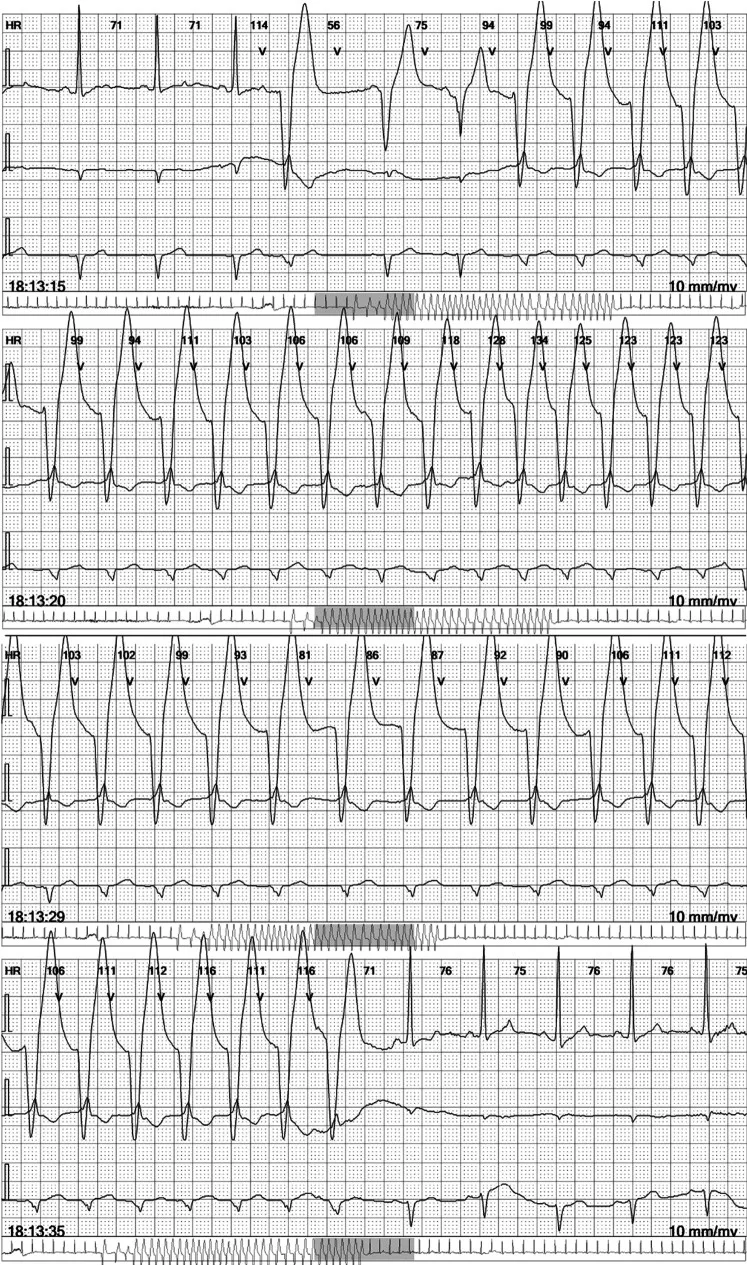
Non-sustained ventricular tachycardia in the continuous electrocardiographic monitoring report. Selected four electrocardiographic (ECG) strips at 25 mm/s, each showing three leads, as a part of the 6-lead ECG holter recorder DMS 300-4l 24 h report (DM Systems Co. , Ltd. , Beijing, China) after visualization with Holter Analyzer Software version 4.0076 (DM Systems Co. , Ltd. , Beijing, China).
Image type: electrography (ekg)